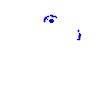
Particle: pion